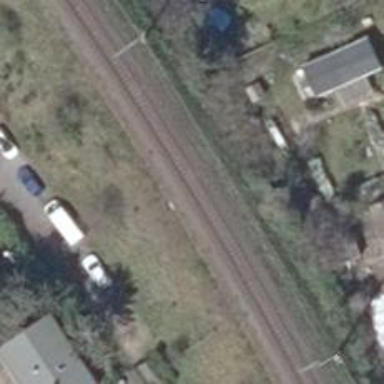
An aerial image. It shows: Railway track with contact lines for electrification.